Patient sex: M
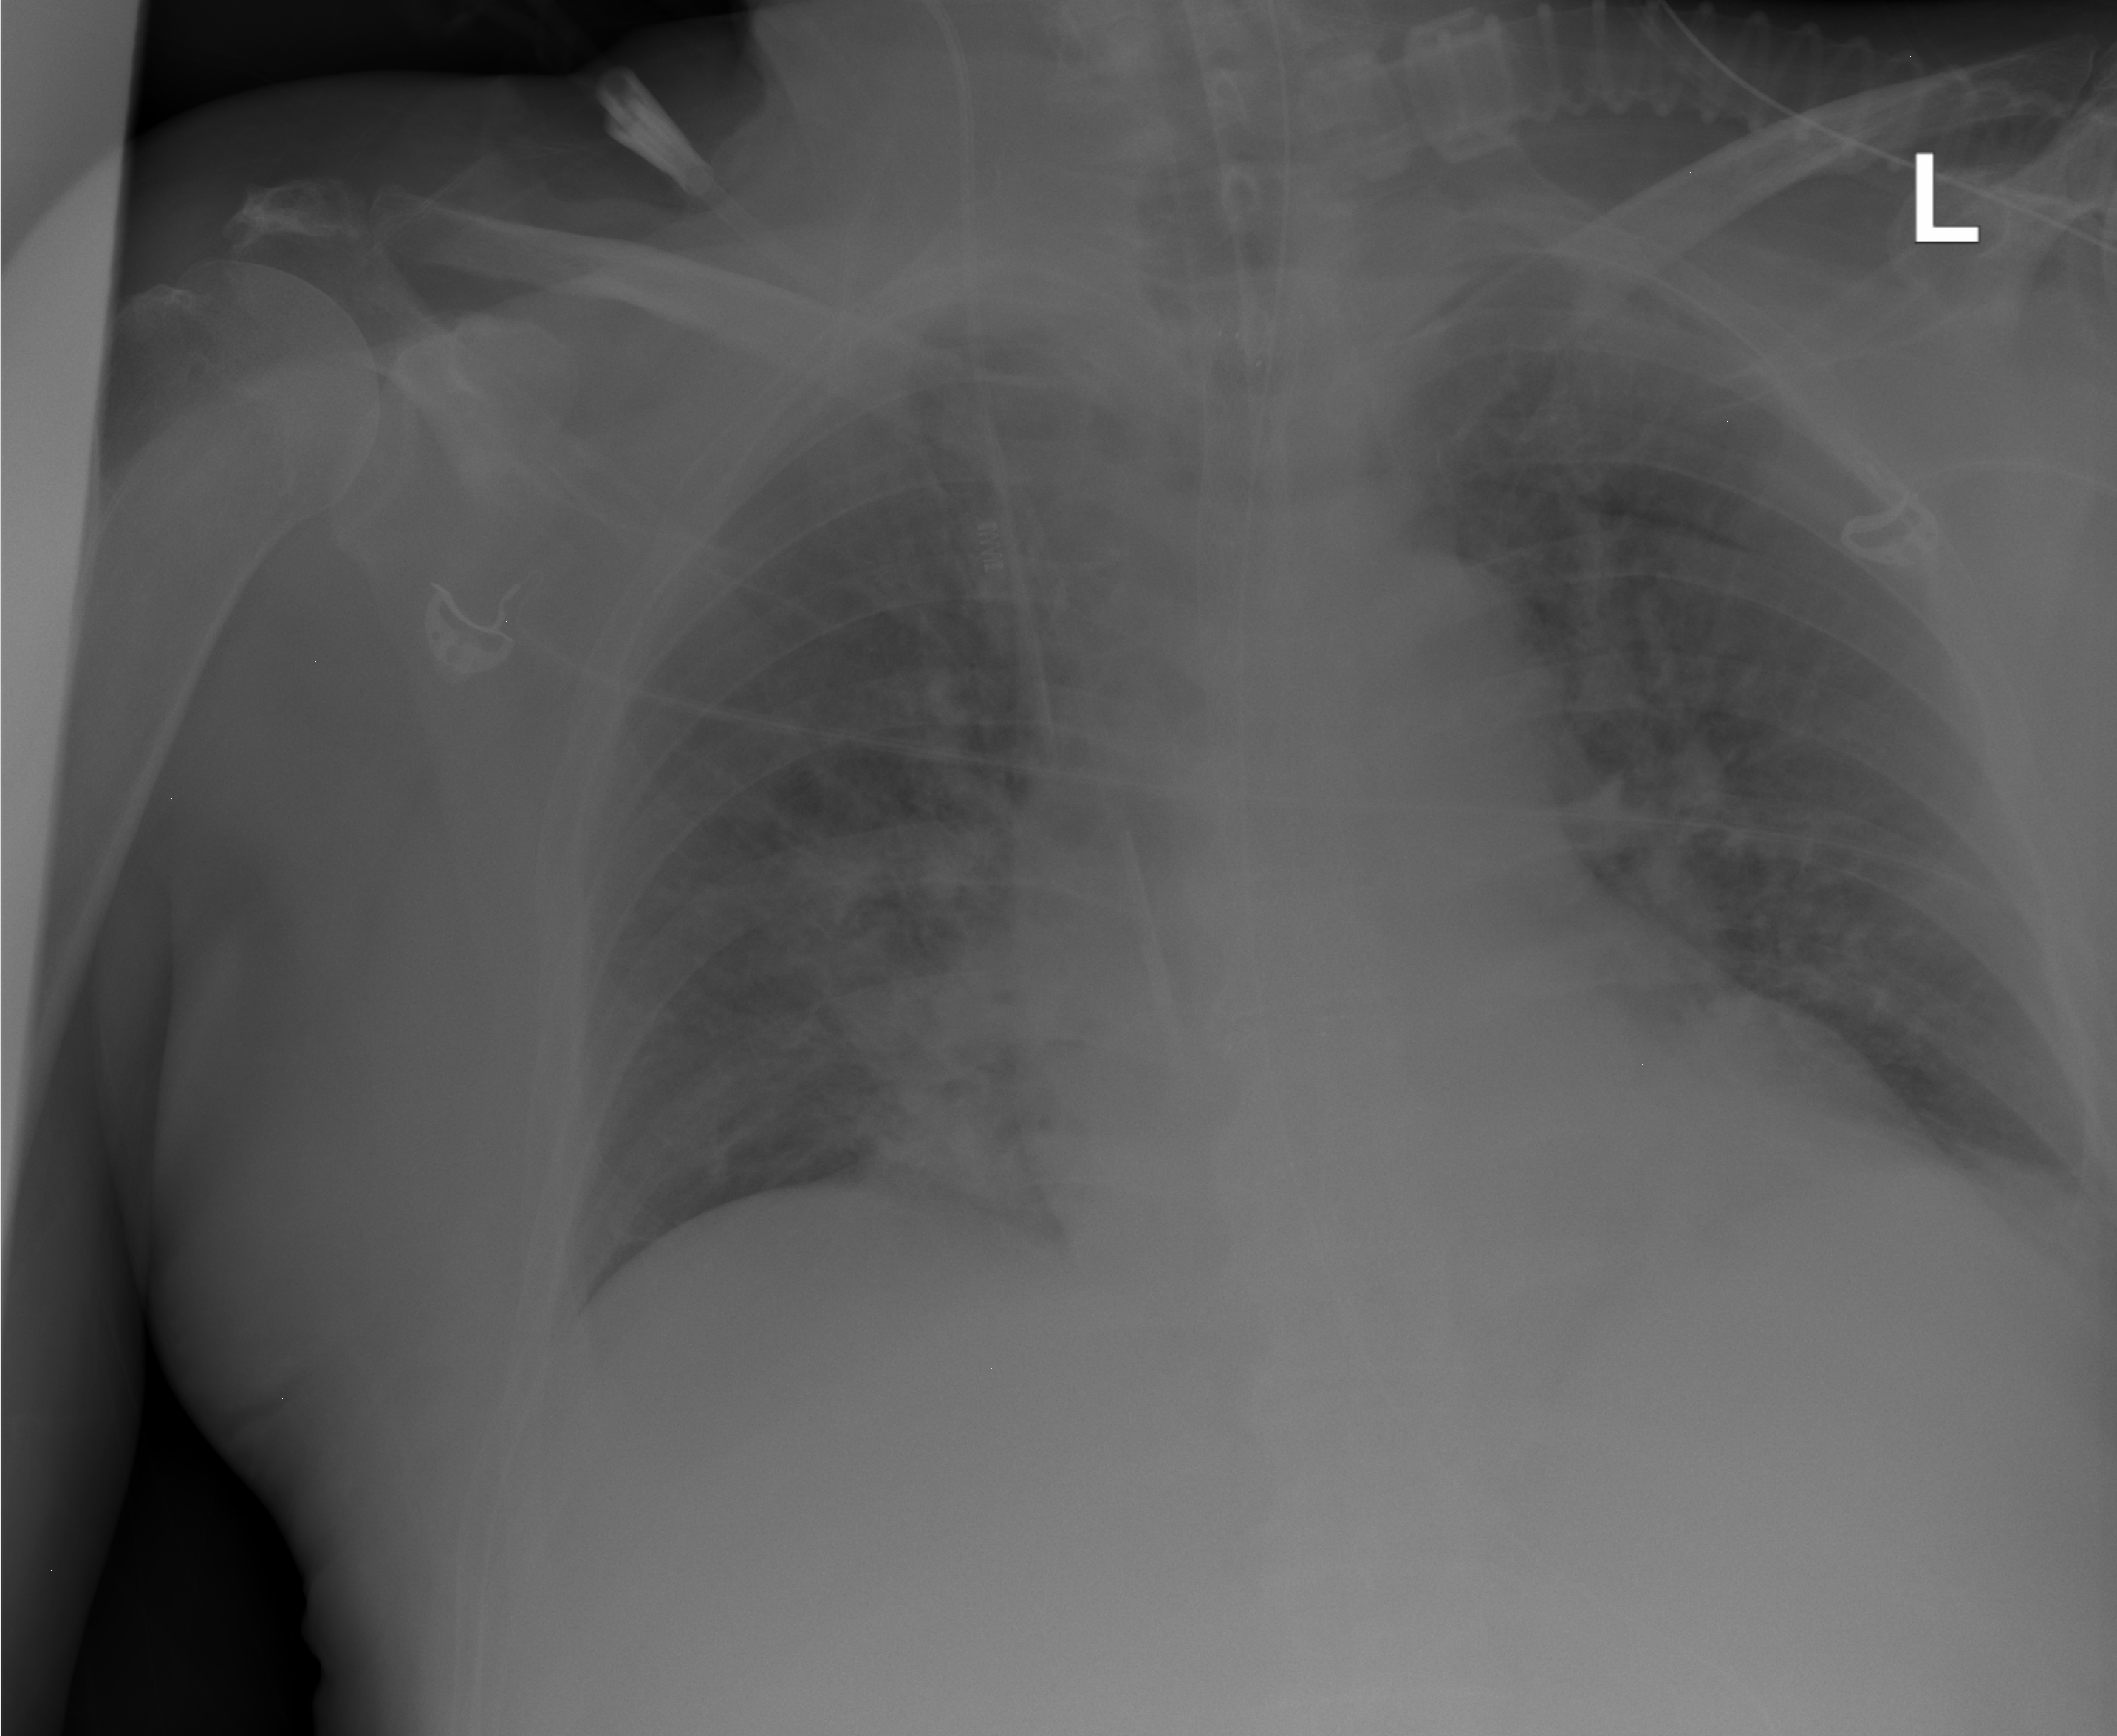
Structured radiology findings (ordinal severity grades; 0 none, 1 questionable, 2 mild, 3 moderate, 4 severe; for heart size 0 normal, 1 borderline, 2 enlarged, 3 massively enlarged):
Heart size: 0
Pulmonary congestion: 0
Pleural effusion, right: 0
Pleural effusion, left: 0
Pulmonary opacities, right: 2
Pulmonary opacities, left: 0
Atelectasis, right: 2
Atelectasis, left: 1